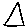
Label: triangle